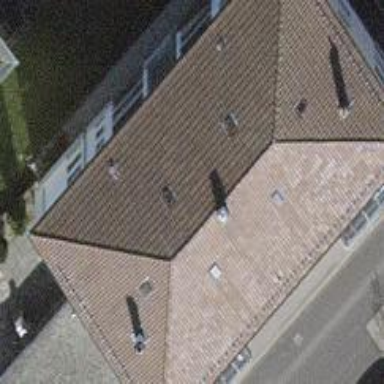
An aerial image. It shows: Hipped-roof building with apartments.